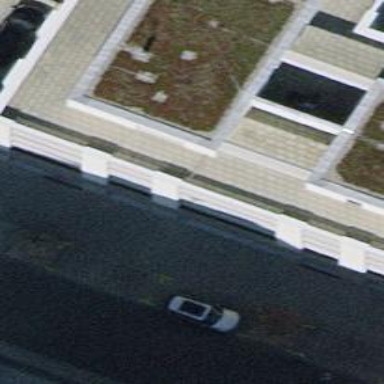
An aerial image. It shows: Bank.